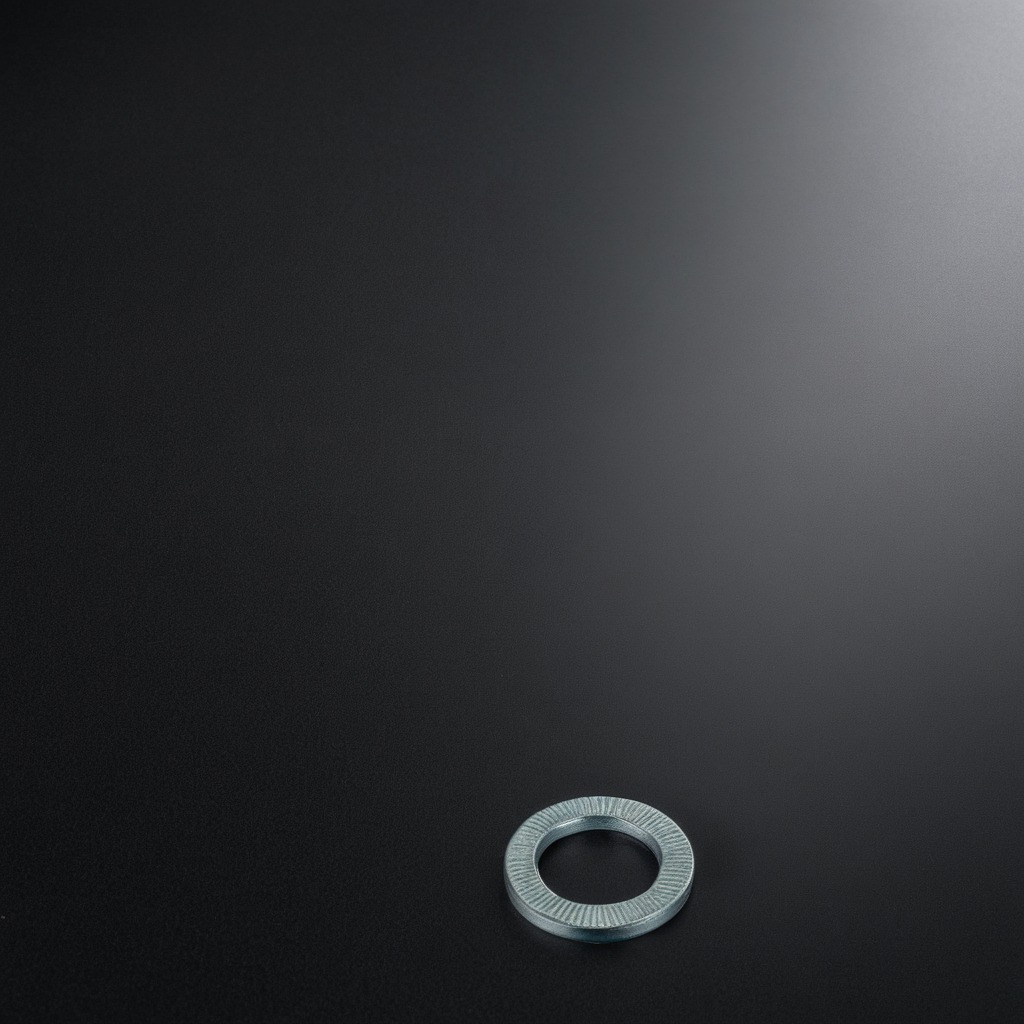
A flat metal washer lies on the tabletop beneath the black rubber mat.